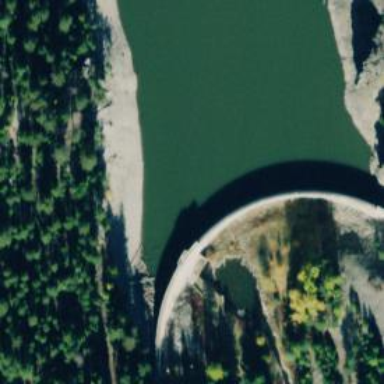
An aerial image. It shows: Dam along waterway.